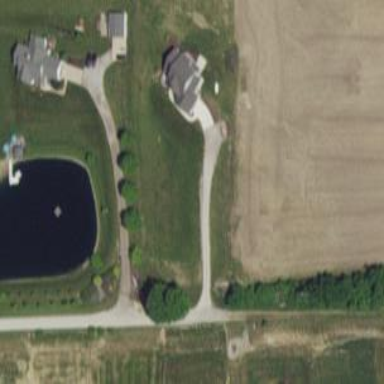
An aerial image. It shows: Driveway.